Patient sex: F
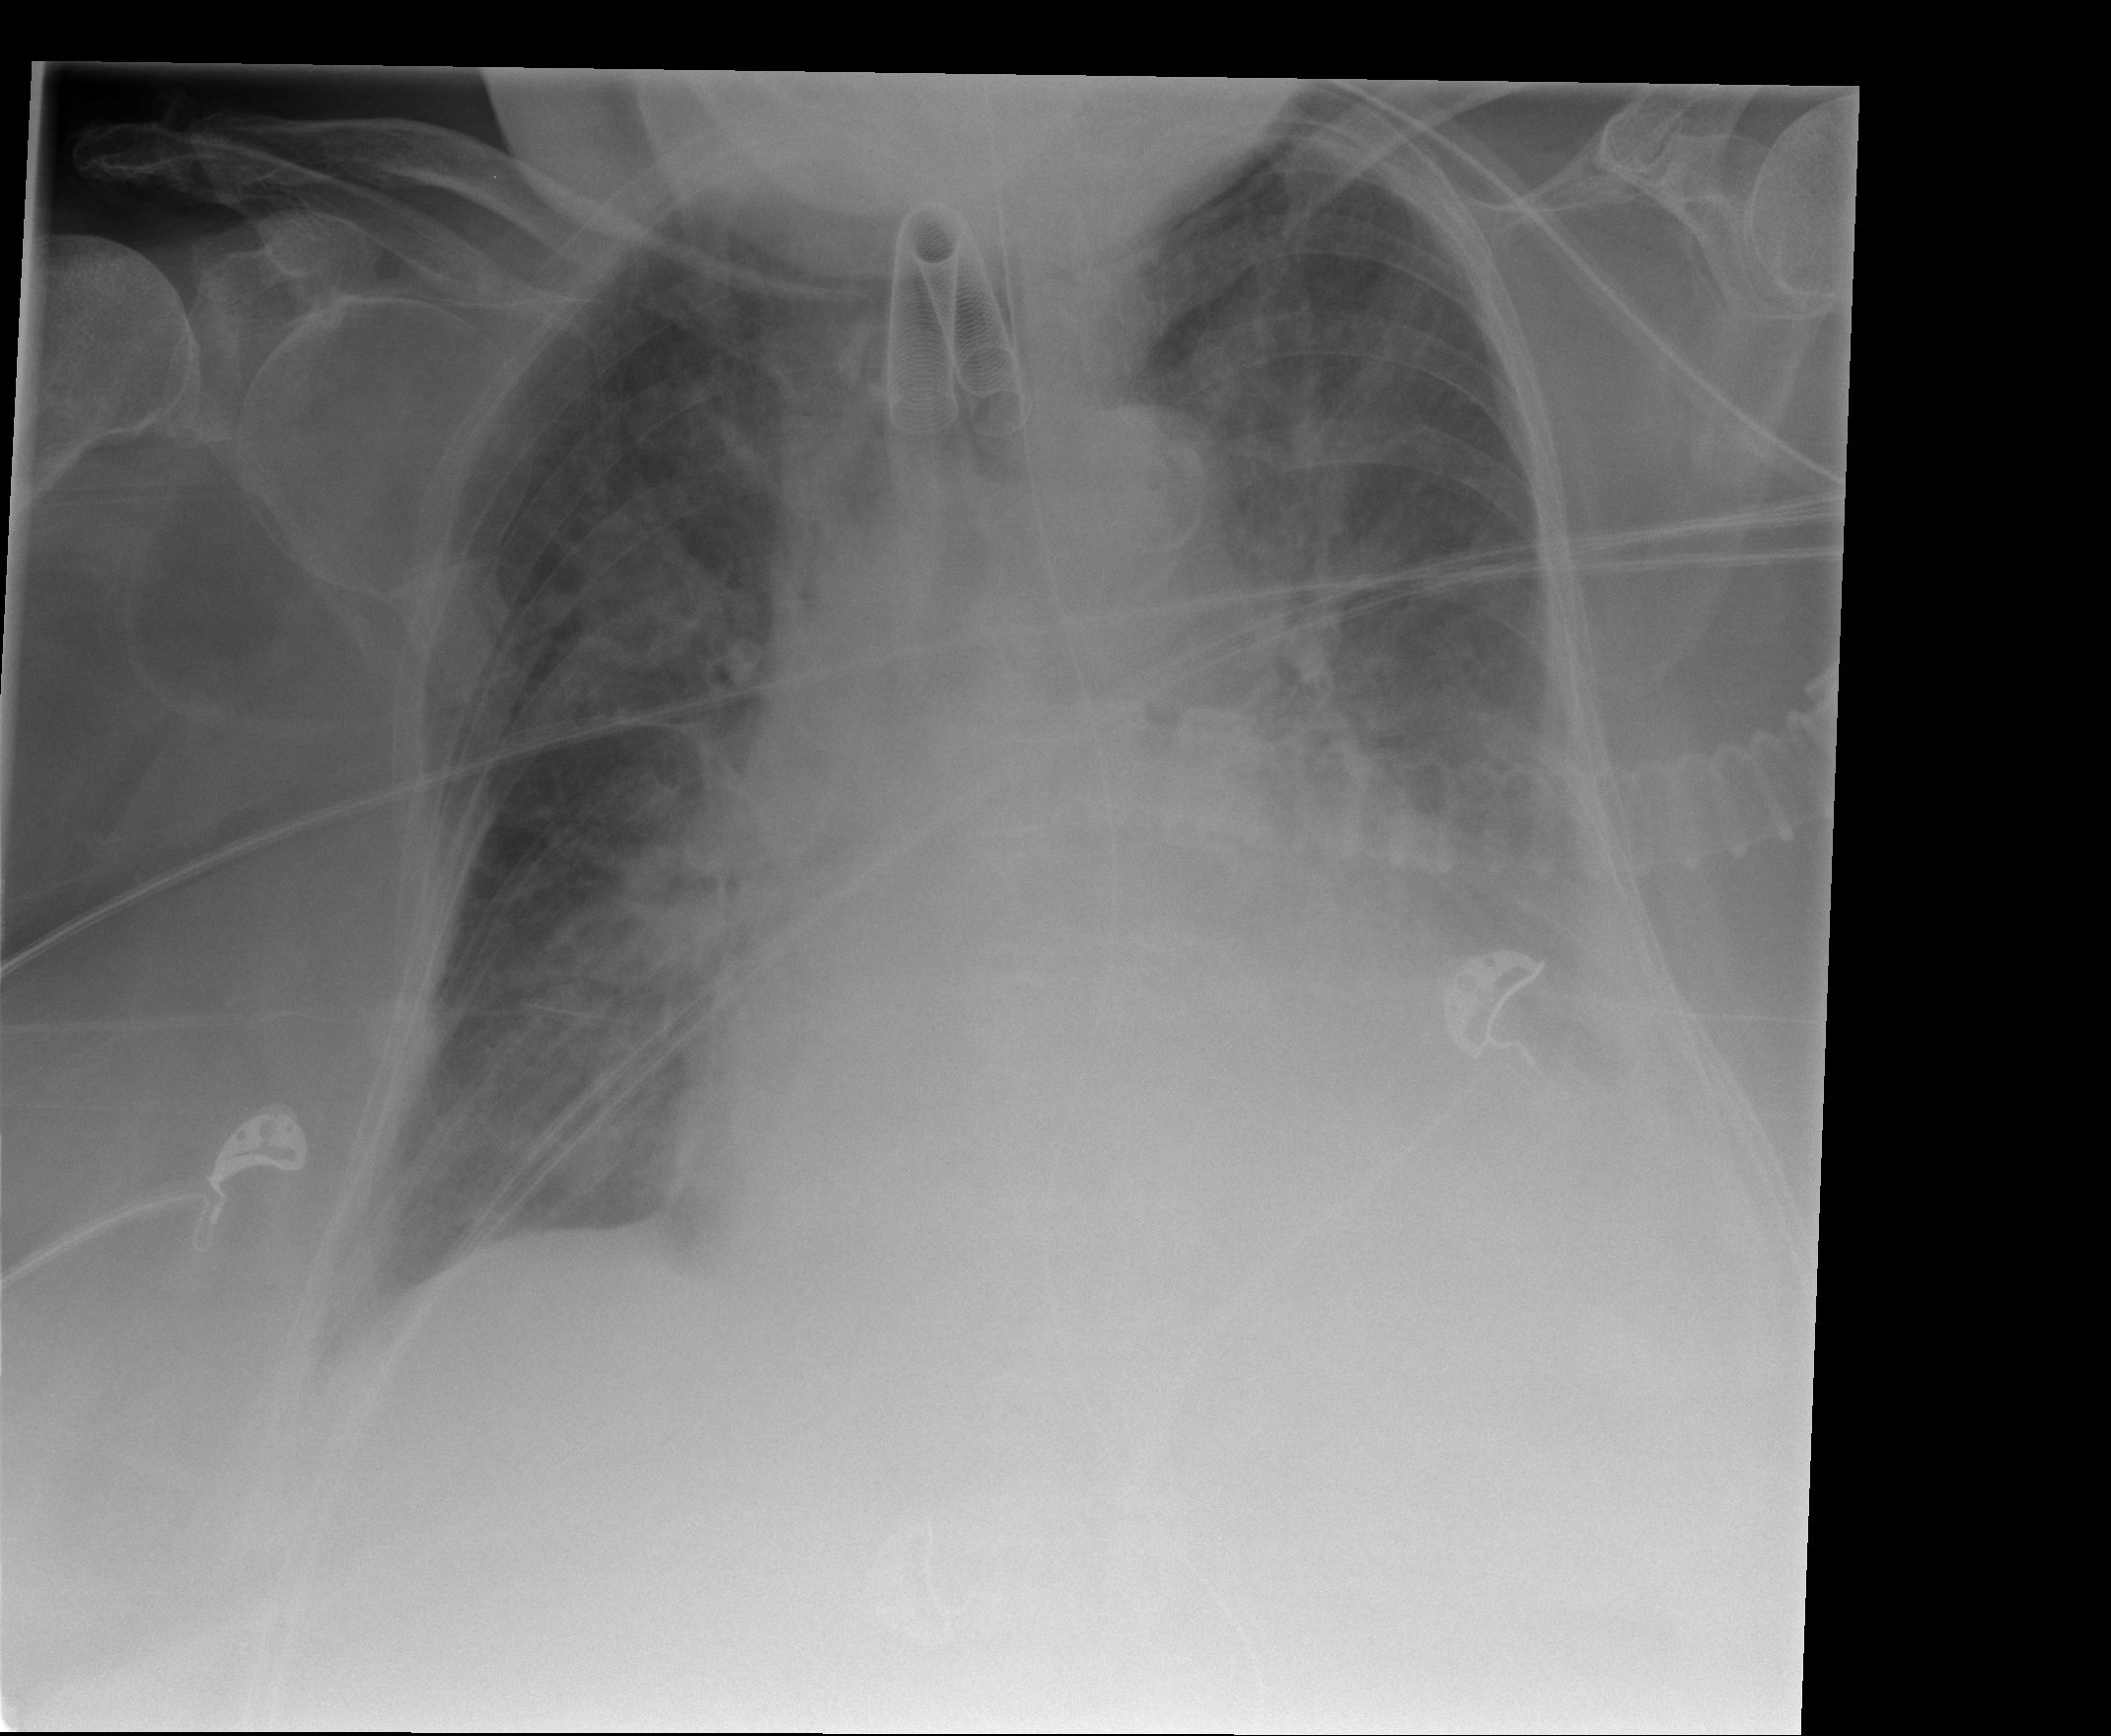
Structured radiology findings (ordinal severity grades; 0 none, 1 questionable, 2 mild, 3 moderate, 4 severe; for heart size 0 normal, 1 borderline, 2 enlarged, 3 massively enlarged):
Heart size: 3
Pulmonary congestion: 2
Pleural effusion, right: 0
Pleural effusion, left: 3
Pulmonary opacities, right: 2
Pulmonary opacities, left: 2
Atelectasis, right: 2
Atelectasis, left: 3